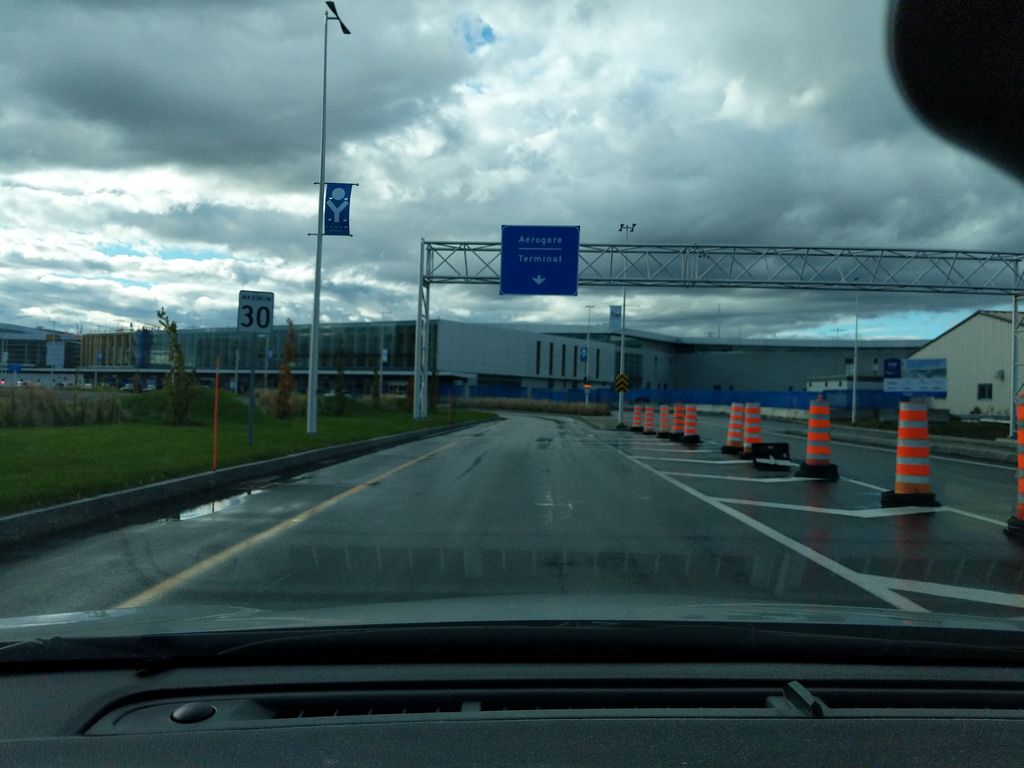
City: quebec_city